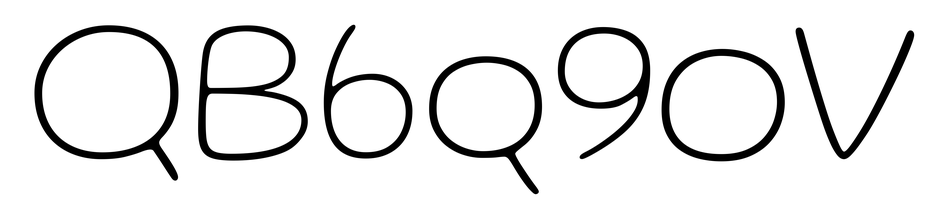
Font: Gluten_Thin